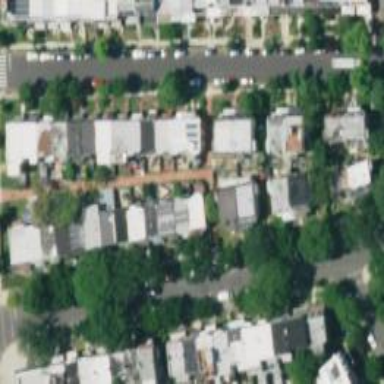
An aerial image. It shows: Alleyway designated as service road.